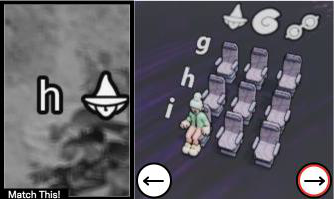
Task: seats
Answer: no